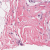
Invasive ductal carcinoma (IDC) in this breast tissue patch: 0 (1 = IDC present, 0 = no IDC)